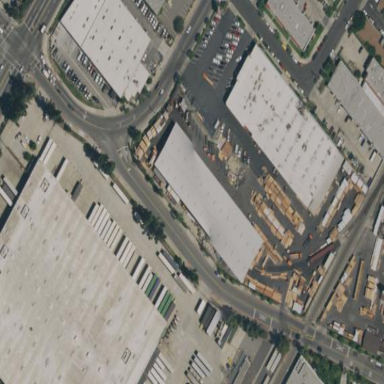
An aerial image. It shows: Warehouse.